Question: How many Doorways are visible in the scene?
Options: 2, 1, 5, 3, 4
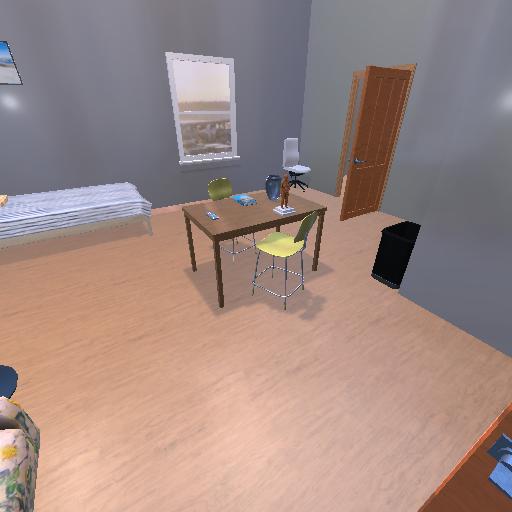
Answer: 2